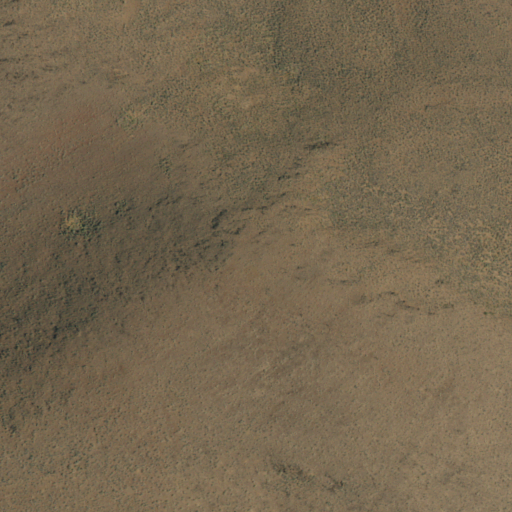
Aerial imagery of mountain in Nevada named The Buttes containing only shrub